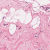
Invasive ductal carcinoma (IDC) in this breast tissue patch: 0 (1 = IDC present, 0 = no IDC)